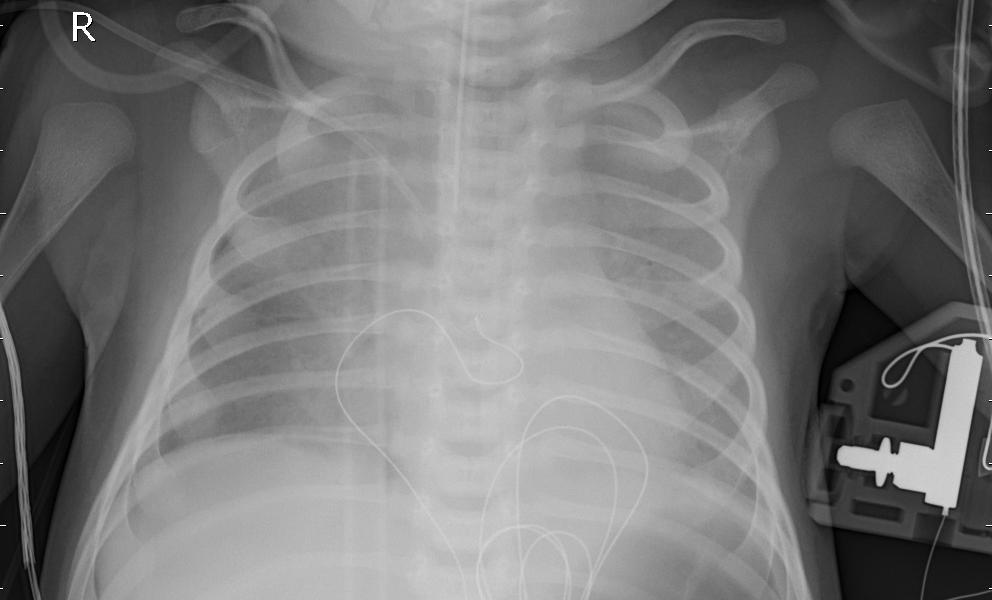
Diagnosis: PNEUMONIA